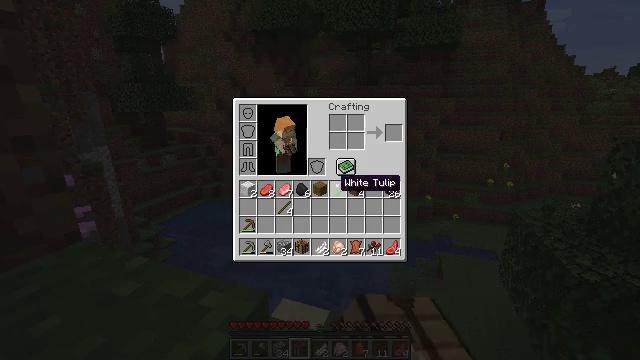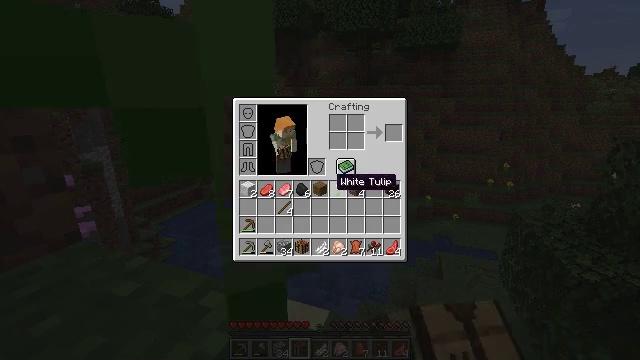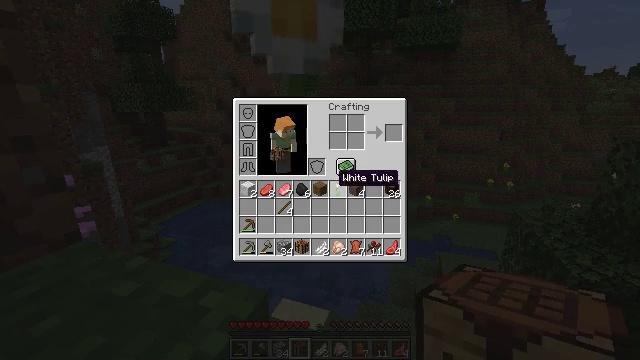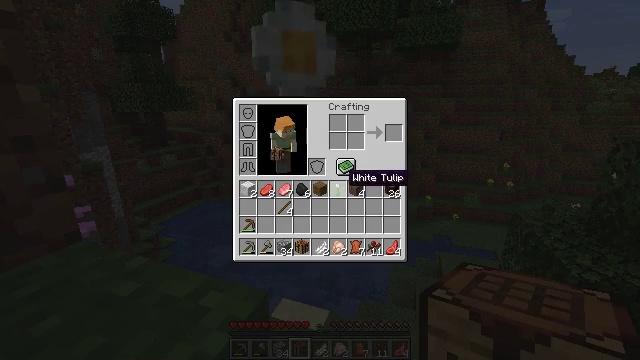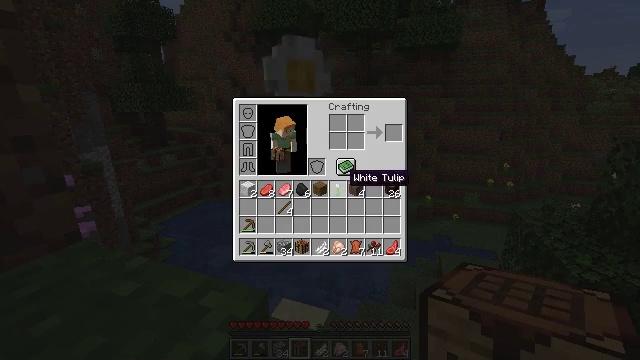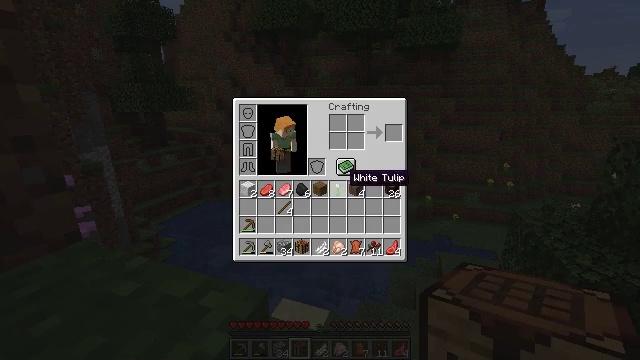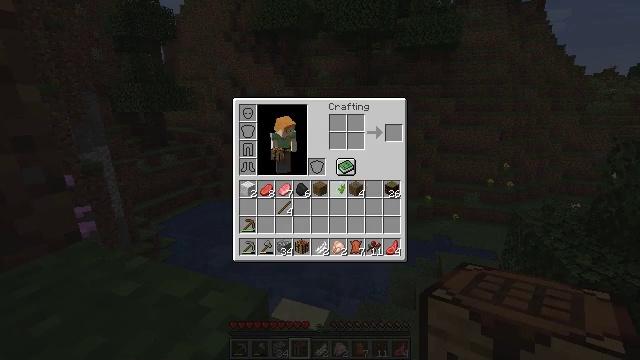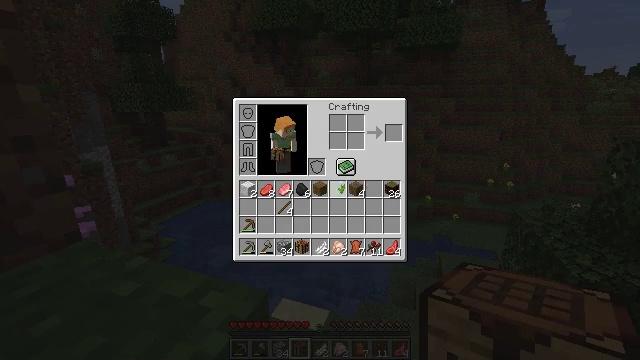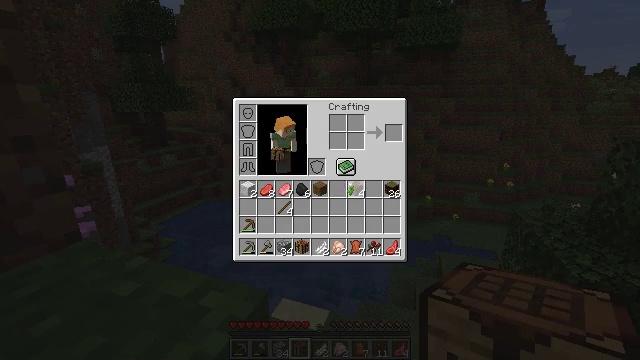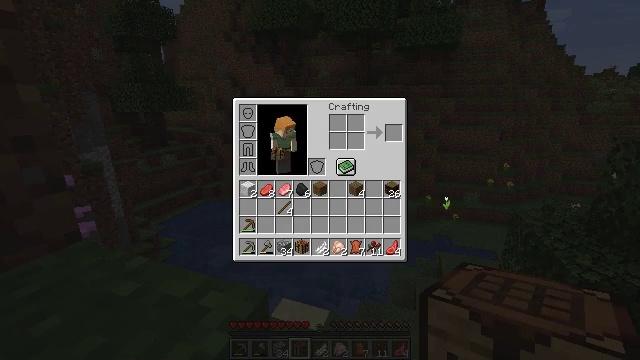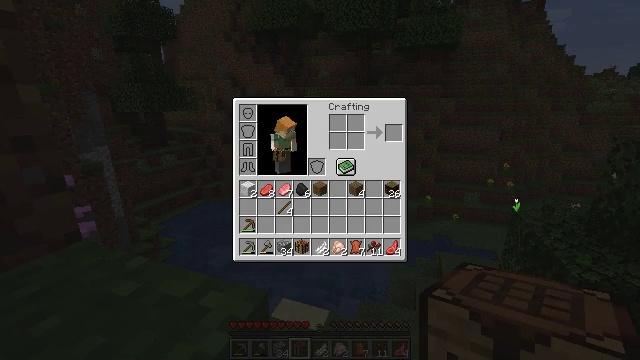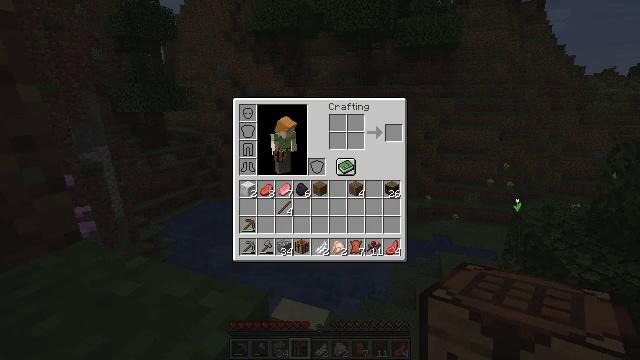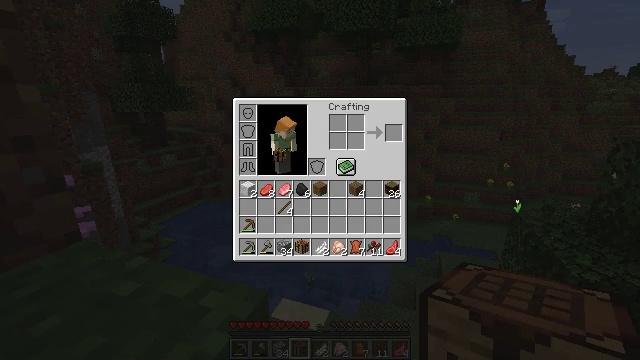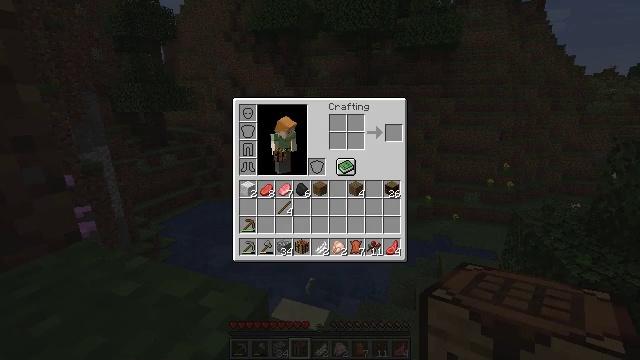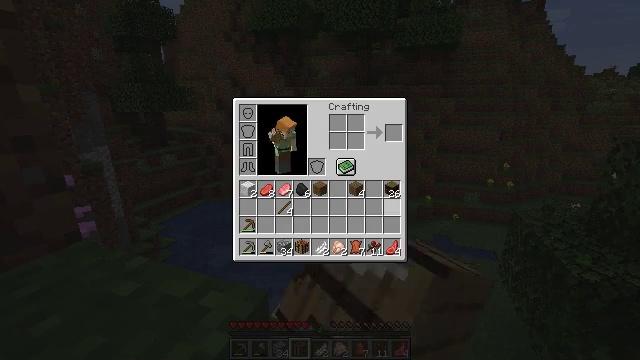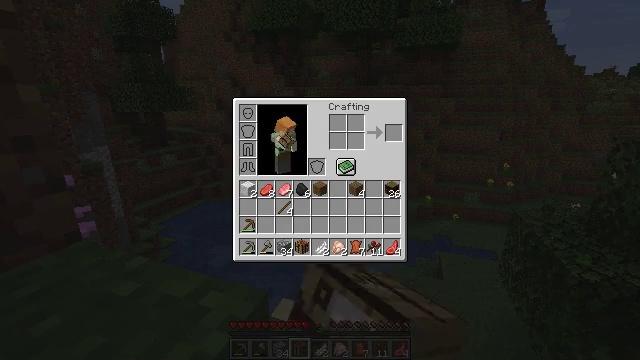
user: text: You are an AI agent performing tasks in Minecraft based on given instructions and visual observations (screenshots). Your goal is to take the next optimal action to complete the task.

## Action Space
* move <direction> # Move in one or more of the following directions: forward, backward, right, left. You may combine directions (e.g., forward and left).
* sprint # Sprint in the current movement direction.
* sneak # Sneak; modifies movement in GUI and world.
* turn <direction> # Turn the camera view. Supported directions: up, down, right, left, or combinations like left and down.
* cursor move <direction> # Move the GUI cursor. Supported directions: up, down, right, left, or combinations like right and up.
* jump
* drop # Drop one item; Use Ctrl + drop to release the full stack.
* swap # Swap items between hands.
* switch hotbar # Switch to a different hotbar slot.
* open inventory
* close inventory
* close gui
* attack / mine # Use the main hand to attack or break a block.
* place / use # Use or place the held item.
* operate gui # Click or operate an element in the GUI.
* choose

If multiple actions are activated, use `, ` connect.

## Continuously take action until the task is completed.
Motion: motion action
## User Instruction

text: Drop a white tulip.
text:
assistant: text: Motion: open gui
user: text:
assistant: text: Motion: no_op
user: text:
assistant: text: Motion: cursor move right
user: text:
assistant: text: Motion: no_op
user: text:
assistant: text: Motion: no_op
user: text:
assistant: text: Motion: operate gui
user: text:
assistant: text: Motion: operate gui
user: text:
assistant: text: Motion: cursor move right, operate gui
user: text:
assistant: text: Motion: cursor move right and down
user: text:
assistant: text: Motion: cursor move right
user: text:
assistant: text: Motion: operate gui
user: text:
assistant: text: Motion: operate gui
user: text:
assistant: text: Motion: cursor move left
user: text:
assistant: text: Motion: cursor move left
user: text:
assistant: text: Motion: cursor move left and up
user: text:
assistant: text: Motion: cursor move left and up
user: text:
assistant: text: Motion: no_op
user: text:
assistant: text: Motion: no_op